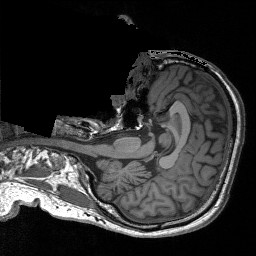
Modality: T1w
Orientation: axial